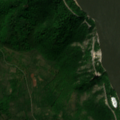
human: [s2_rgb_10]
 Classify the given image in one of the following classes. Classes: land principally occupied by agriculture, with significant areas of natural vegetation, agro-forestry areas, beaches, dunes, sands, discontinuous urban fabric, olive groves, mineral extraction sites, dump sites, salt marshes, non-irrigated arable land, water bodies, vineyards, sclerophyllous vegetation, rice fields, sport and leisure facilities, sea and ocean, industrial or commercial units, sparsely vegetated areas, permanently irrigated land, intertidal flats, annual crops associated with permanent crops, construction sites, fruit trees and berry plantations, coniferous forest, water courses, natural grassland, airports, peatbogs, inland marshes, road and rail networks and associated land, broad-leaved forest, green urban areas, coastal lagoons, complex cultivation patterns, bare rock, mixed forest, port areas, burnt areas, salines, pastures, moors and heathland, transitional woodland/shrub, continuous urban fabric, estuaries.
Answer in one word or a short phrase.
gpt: complex cultivation patterns, broad-leaved forest, transitional woodland/shrub, water courses